Question: I created a test solution in <URL>.
If I add a reference from the database project to SCL, everything compiles without issues. If I also add a reference from database project to PCL, again everything compiles without any warnings in the build output.
However... there's this:

I noticed that little warning sign on the PCL. Unfortunately that's all I have. There's no build issues, no clues in the build output, no tooltip if I hover the sign... nothing. I couldn't find anything on the net about using (or not using) PCL as references for <URL> apps either.
Anyone has an idea? Is there any problem with referencing a PCL from a SQL Server database project in Visual Studio? Why is it treated differently than SCL?
I can't do much test because right now I do not have a <URL> DB yet. I'm just planning ahead.
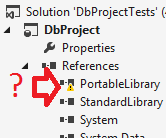
Answer: For others who find this question and wonder at the icon (as I did), this yellow symbol appears when the type library is built against a different .NET framework version:
<URL>
This is usually the case with database projects using newer class library builds as Visual Studio 2013 creates .NET 4.0 projects by default*.
To remove the symbol, ensure your database project and class library use the same .NET Framework version, (e.g. 4.0, 4.5.1, etc.).
<URL>
You can set the target framework of your database project via Properties->SQLCLR->Target Framework:
<URL>
As far as I can tell it is just a warning flag, as code compiles, links and runs as expected.
<URL>
---
* - .NET 4.5 when using 'New Project' from the database context menu of the SQL Server Object Explorer. Using SQL Express 2014 SP1